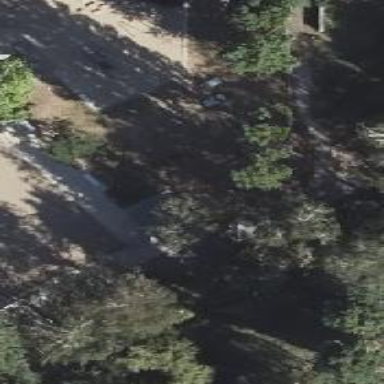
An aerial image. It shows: Picnic shelter amenity.